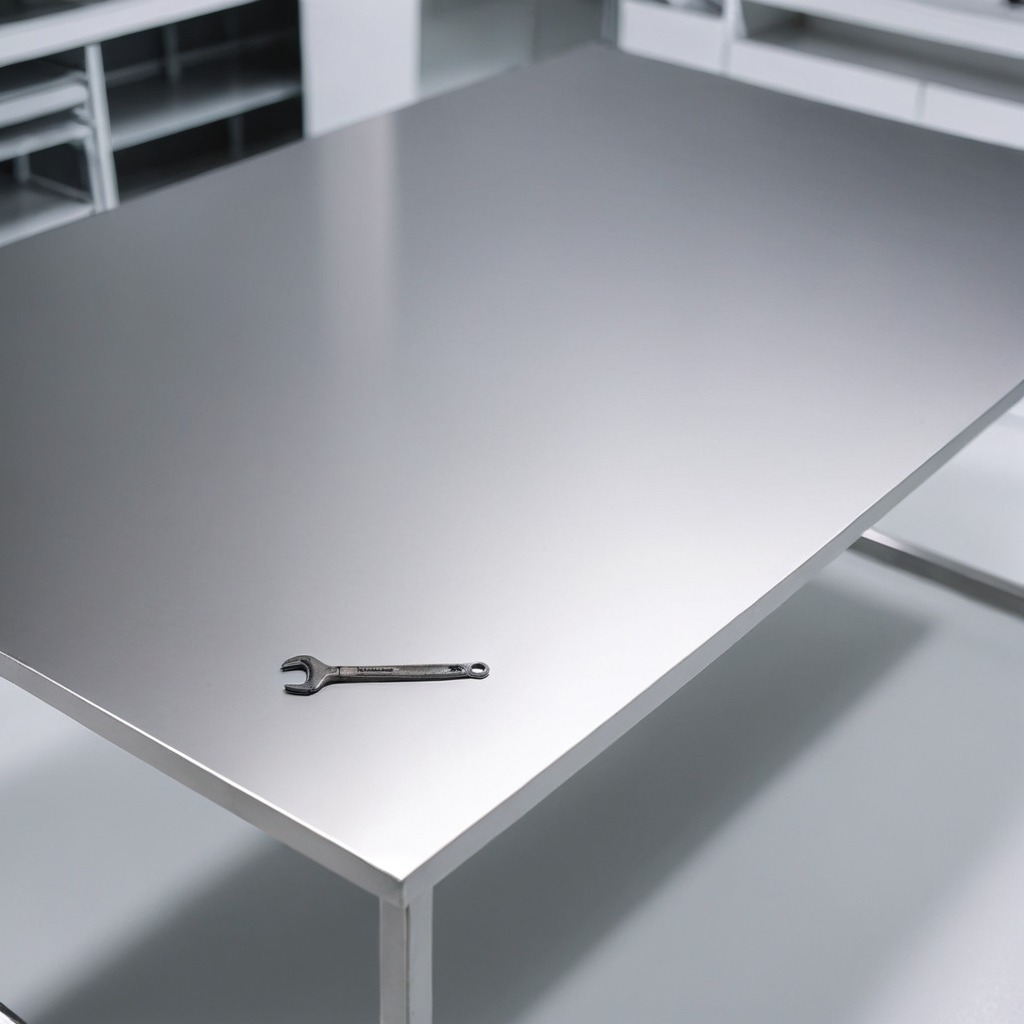
A wrench is lying on the stainless steel table.